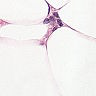
Metastatic tissue present: no